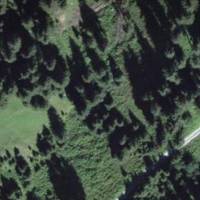
EUNIS habitat code: 43
Species observed at this site:
Equisetum sylvaticum